Field crop: maize
Growth stage: 1
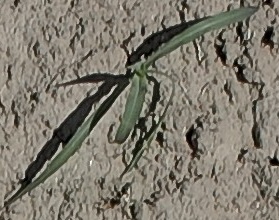
Species: sorghum